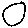
Label: circle